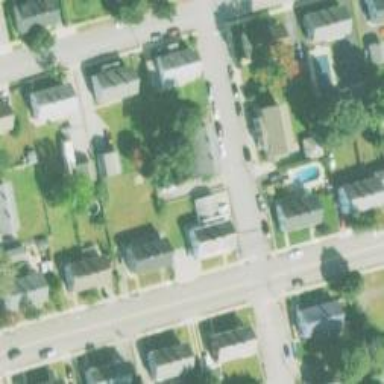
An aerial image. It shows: Residential driveway designated as service road.